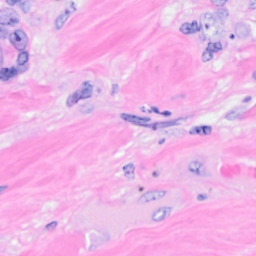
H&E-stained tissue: Breast